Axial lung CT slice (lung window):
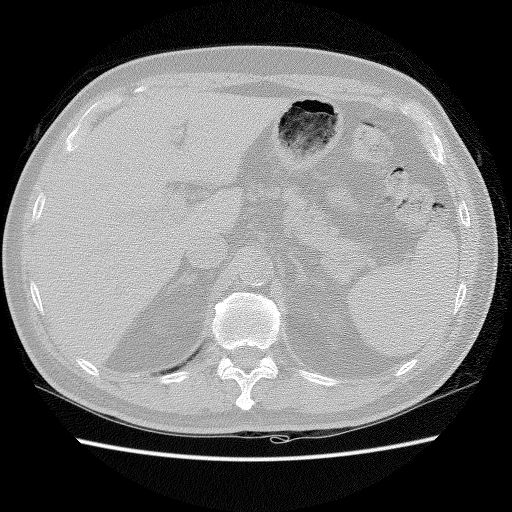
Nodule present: no